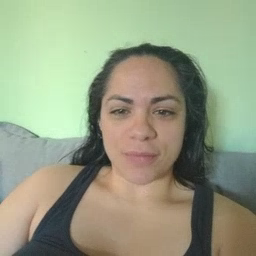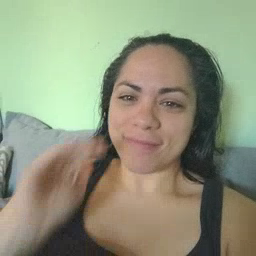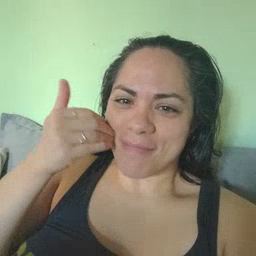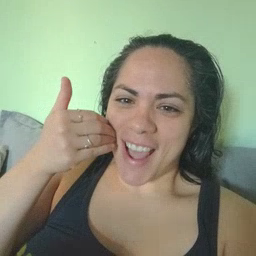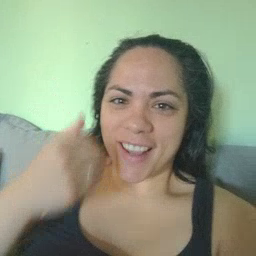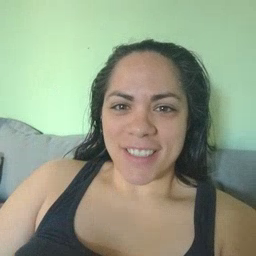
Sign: smile